Question: Code: This works
'''
class smallDOUBLE;
class smallINT
{
private:
int val;
public:
smallINT():val(0){}
smallINT(int i):val(i){}
operator smallDOUBLE(); //comment this line
//operator smallDOUBLE(){return val;}
};
class smallDOUBLE
{
private:
double val;
public:
smallDOUBLE():val(0){}
smallDOUBLE(double i):val(i){}
operator smallINT() { return val;}
};
smallINT::operator smallDOUBLE(){return val;} //Comment this line.
int main()
{
smallINT int1(10);
smallDOUBLE DBL1(123.22);
smallINT int2 = DBL1;
smallDOUBLE DBL2 = int1;
}
'''
But when I comment 'smallINT::operator smallDOUBLE(){return val;}' , 'operator smallDOUBLE();'
and uncomment
'operator smallDOUBLE(){return val;}' compiler throws error saying

why doesn't the compiler look at the complete definition of the class if it is forward declared and find the definition for every members of the class, so that the programmer doesn't have to explicitly define the member somewhere outside?
What prevents a compiler from doing so?
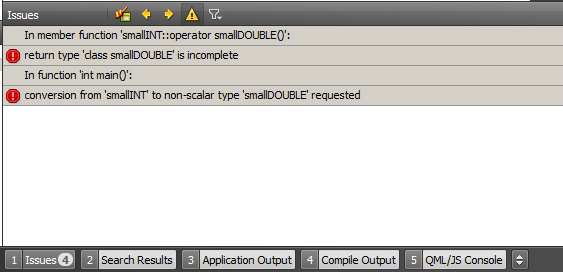
Answer: At the point where you're trying to convert a number to 'smallDOUBLE', nothing more is known about that class than that it is a class.
For all the compiler knows there may not be any relevant constructor to do the job.
So why doesn't the compiler just leave that question open and fill in with proper code when it finally encounters the 'smallDOUBLE' class definition? Or do a second pass through the source code? Well, for one, that definition could be in a different translation unit, which would then require code generation at link time, which is not unheard of today (think e.g. global optimization) but which C and C++ are designed to not require. That's not just a technical problem. If it were done, then you would not get any real error message (oh, I finally discovered that there's no appropriate constructor) until link time.